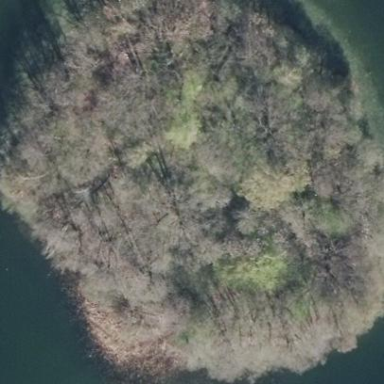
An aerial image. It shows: Islet covered with scrub vegetation.